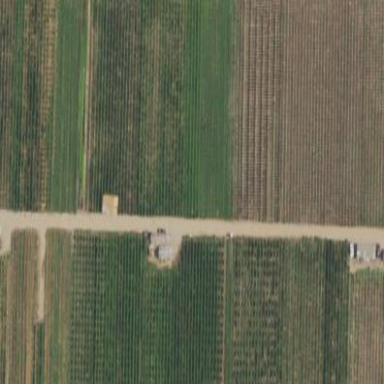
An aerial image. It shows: Vineyard with grape crops.